Question: I added the following dependency to to build.gradle file in Android Studio and resync-ed the project successfully:
'''
compile 'se.emilsjolander:stickylistheaders:2.1.3'
'''
However I was unable to use any of the class in this library. Feeling strange I opened the source tree and see if there's anything wrong. I noticed the following:

You can see Android Studio can found the available classes for other downloaded archives, but not the one I mentioned in this question. The classes.jar file is reported empty.
I tried adding an older version of the stickylistheaders library (2.1.3). Still an empty classes.jar.
When I start this question I found a similar post <URL>. Also an empty classes.jar.
Some notes:
- - - <URL>
Update:
- -
Anyone knows what's wrong here? Thanks.
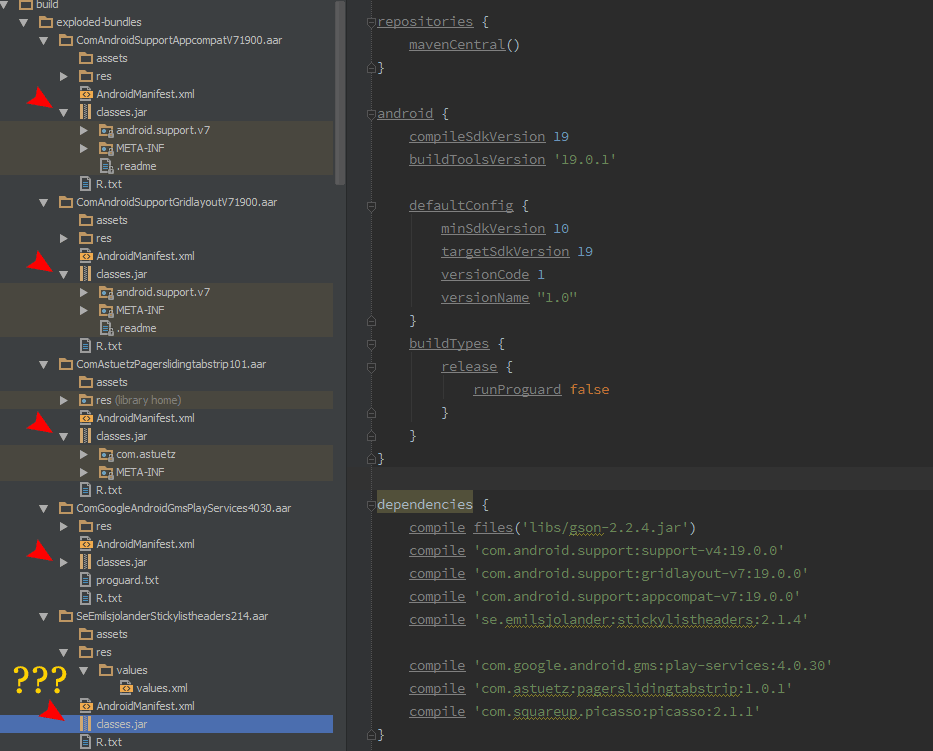
Answer: I think I have found the cause: it should be a bug in Android Studio.
<URL>
In fact, the code can build and run despite seeing errors in Android Studio. So it is obviously an issue with Android Studio.
Update 27 Jan: It should have been resolved in Android 0.4.3. As from the <URL>:
> Fixed a bug around library syncing (where library dependency classes
and resources could suddenly not be found by the IDE)